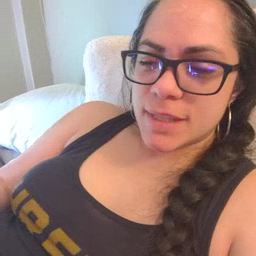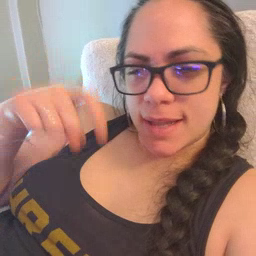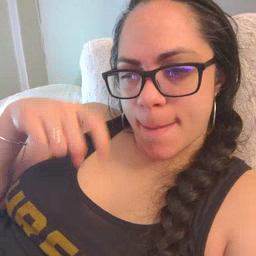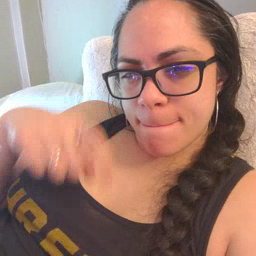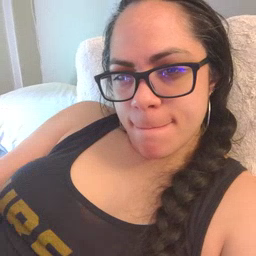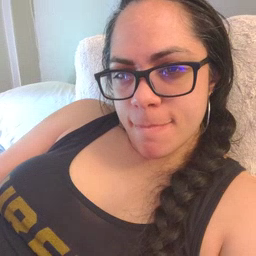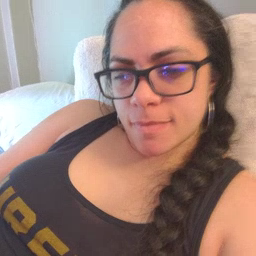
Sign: time